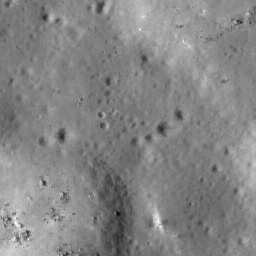
Host type: background_regolith
Lunar coordinates: latitude nan, longitude nan